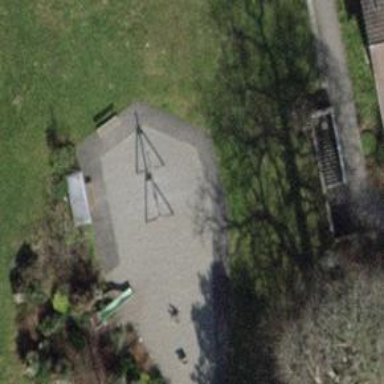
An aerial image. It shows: Playground area for leisure land.